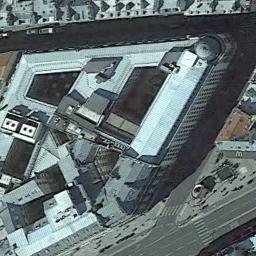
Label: commercial_area